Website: walmart
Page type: account-selection
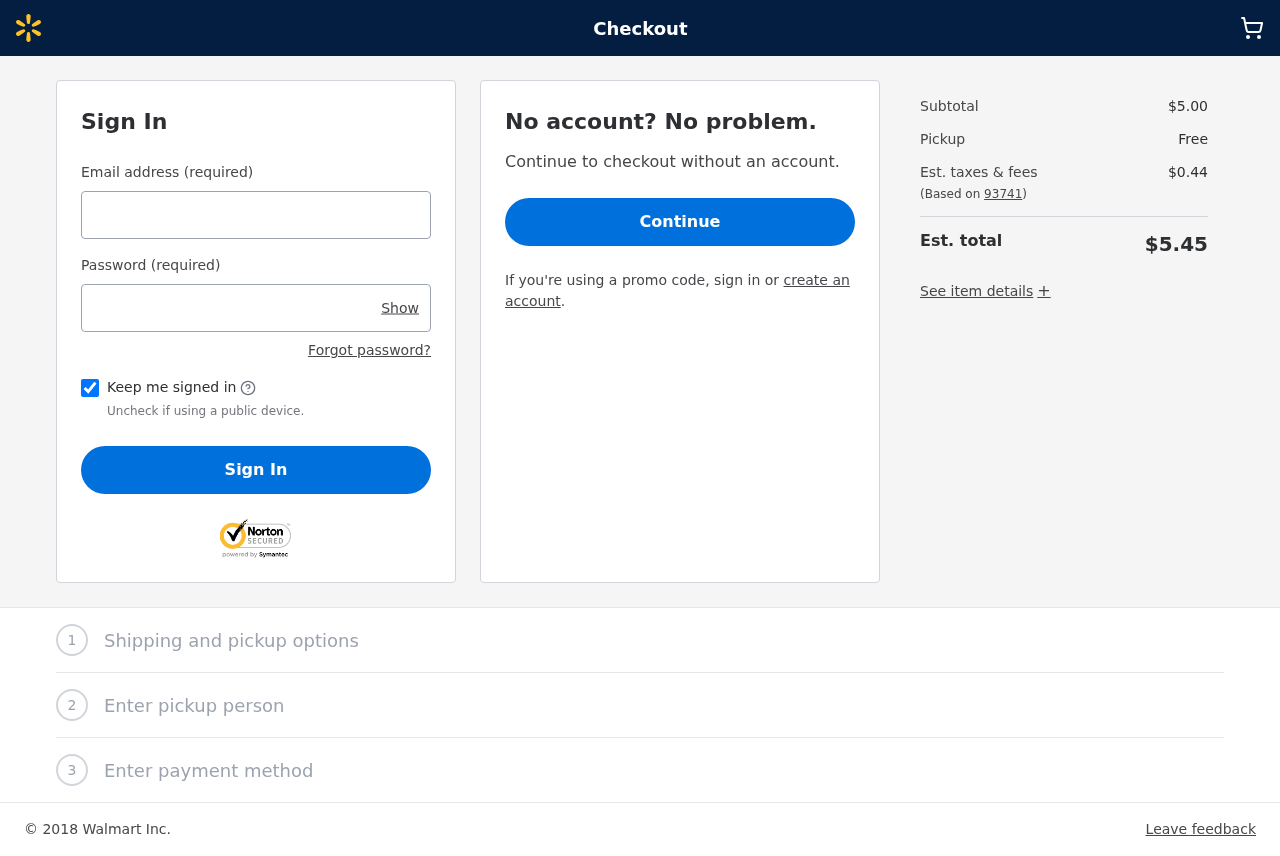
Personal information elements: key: PII_LOGIN_USERNAME
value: stacy3634
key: PII_POSTCODE
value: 93741
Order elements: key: ORDER_SUBTOTAL
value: $5.00
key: ORDER_TAX
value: $0.44
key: ORDER_TOTAL
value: $5.45